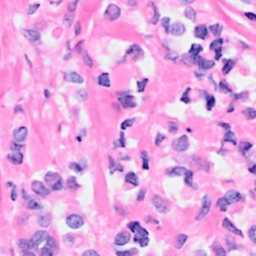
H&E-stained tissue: Breast